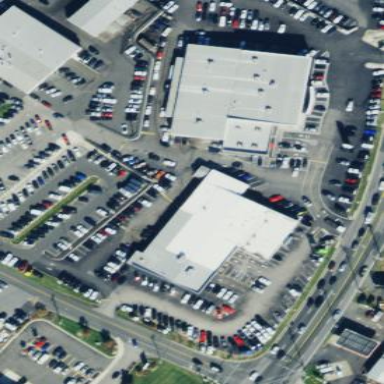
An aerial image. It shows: Building housing car shop.